A 2-D grayscale encoding of one vibration snapshot from a rotor kit is shown. Determine the machine's mechanical condition. Answer with exactly one of: normal, misalignment, unbalance, looseness.
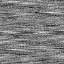
Answer: misalignment